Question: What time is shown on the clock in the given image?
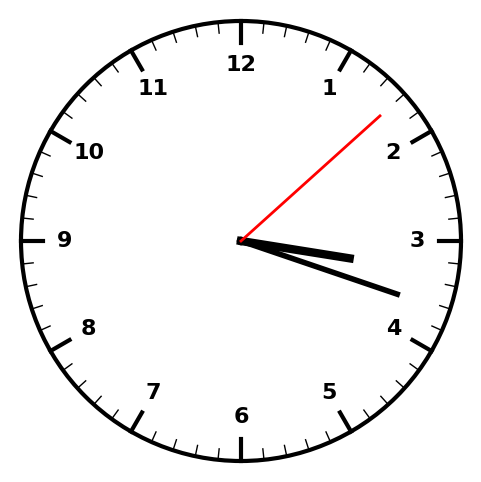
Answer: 03:18:08